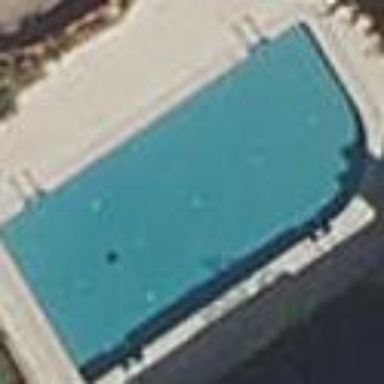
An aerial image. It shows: Swimming pool located in leisure land.